Question: I'm using ggplot and trying to create a plot that has letters as the labels, but full descriptions in the legend. I'm very close to getting it with this code, but as of now the legend displays the correct color information while the plot shows seemingly random colors.
Dput:
'''
structure(list(Category = c("BNPL", "Digital profile", "Voice",
"Price matching", "Marketing opt-In", "Promo codes", "Two-factor authentication",
"Using mobile device to locate a product in a physical store",
"Profile (shopping journey among different channels)", "Inventory"
), Consumers = c(0.401189529, 0.512550424, 0.428663368, 0.468411444,
0.496927651, 0.560380251, 0.516336569, 0.520916203, 0.433138295,
0.551730895), Merchants = c(0.548387097, 0.654121864, 0.543010753,
0.562724014, 0.571684588, 0.632616487, 0.586021505, 0.575268817,
0.464157706, 0.575268817), Dif = c(-0.147197568, -0.141571439,
-0.114347385, -0.<PHONE>, -0.074756937, -0.072236237, -0.069684937,
-0.054352614, -0.031019411, -0.023537922), Country = structure(c(7L,
7L, 7L, 7L, 7L, 7L, 7L, 7L, 7L, 7L), .Label = c("All", "AUS",
"BRA", "MEX", "UAE", "UK", "US"), class = "factor"), Year = c(2021L,
2021L, 2021L, 2021L, 2021L, 2021L, 2021L, 2021L, 2021L, 2021L
), SumInterest = c(94.<PHONE>, <PHONE>, 97.<PHONE>, <PHONE>,
<PHONE>, <PHONE>, <PHONE>, 109.618502, 89.<PHONE>,
<PHONE>), absdiff = c(14.<PHONE>, 14.<PHONE>, 11.<PHONE>,
9.431257, 7.<PHONE>, 7.<PHONE>, 6.<PHONE>, 5.<PHONE>, 3.<PHONE>,
2.<PHONE>), percdiff = c(-0.147197568, -0.141571439, -0.114347385,
-0.<PHONE>, -0.074756937, -0.072236237, -0.069684937, -0.054352614,
-0.031019411, -0.023537922), Letter = c("A", "B", "C", "D", "E",
"F", "G", "H", "I", "J"), color = c("P", "L", "P", "P", "P",
"L", "L", "L", "P", "L"), hex = c("#ff0054", "#9e0059", "#ff0054",
"#ff0054", "#ff0054", "#9e0059", "#9e0059", "#9e0059", "#ff0054",
"#9e0059")), row.names = c(NA, 10L), class = "data.frame")
plot1 <- subset %>%
ggplot(aes(x = Consumers,
y = percdiff,
fill = Category,
label = Letter)) +
geom_hline(yintercept=0 ,color = "lightgrey", size=1.5)+
geom_vline(xintercept=.5, color = "lightgrey", size=1.5)+
geom_point() +
geom_label_repel(color="White", segment.color="black") +
scale_fill_manual(labels = subset$Category, values = subset$hex) +
guides(
fill = guide_legend(
title = '',
ncol = 1,
override.aes = list(label = subset$Letter, color = 'white', family = "Lato")
)
) +
labs(title = "Consumer interest Vs. Awareness Gap",
subtitle = "In the US 2021",
x = "Consumer Interest",
y = "Awareness Gap") +
theme(legend.position = 'right') +
scale_y_continuous(labels = scales::percent_format(accuracy = 0.1)) +
scale_x_continuous(labels = scales::percent_format(accuracy = 0.1))
'''
[
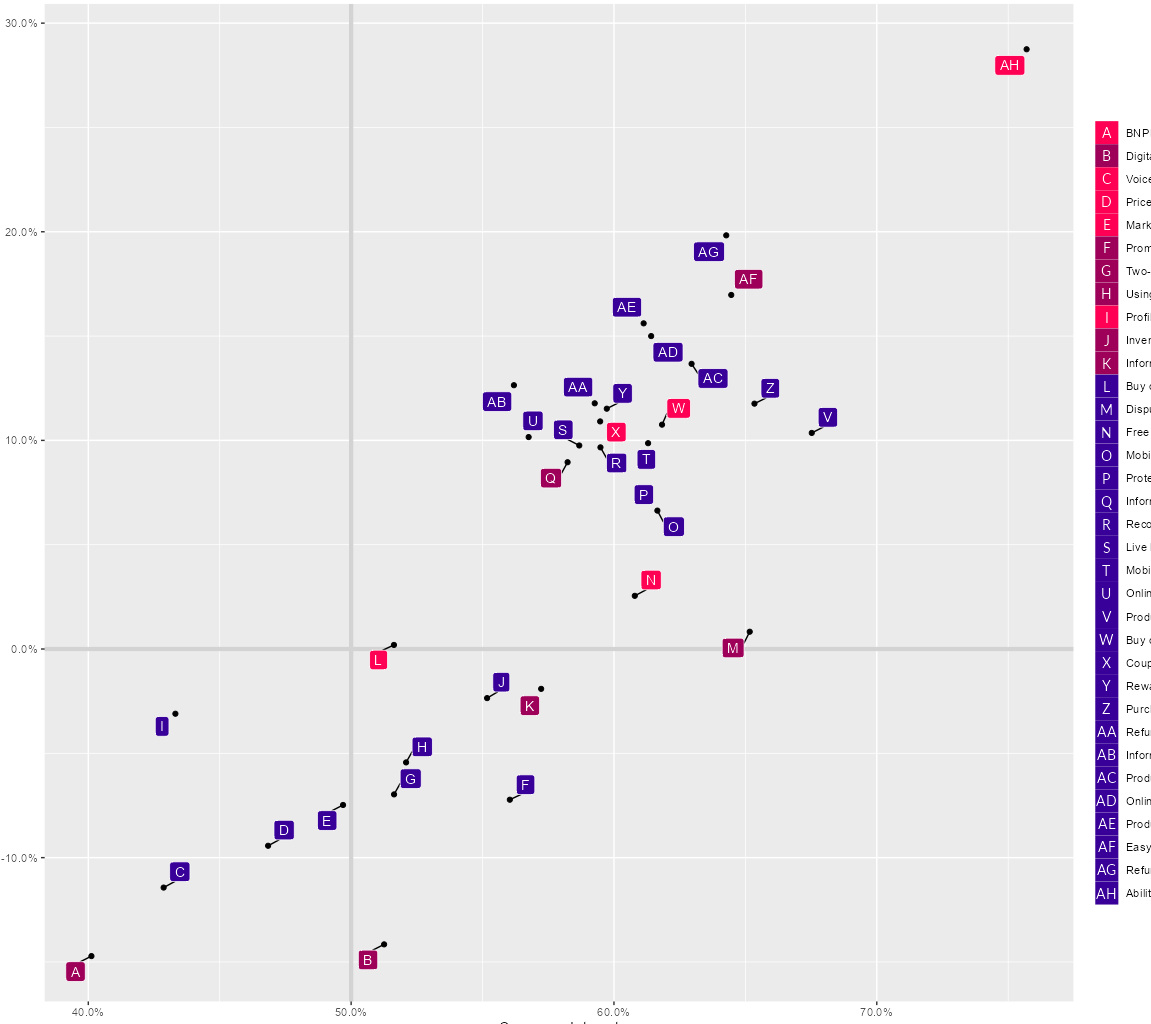
Answer: To achieve your desired result you have to set the right order:
1. Just in case: Order your data by your column letters
2. Order your Category column by the letters where I make use of forecast::fct_inorder
3. Make use of a named vector of colors which assigns hex values to each of your categories.
4. After doing so you could you the color vector in scale_fill_manual and get rid of the labels argument which is not necessary.
Note: I dropped the Lato font for the reprex.
'''
library(ggrepel)
#> Loading required package: ggplot2
library(ggplot2)
# Make named vector of colors
colors <- setNames(subset$hex, subset$Category)
# Order by letters
subset <- subset[order(subset$Letter), ]
# Set order of factor
subset$Category <- forcats::fct_inorder(subset$Category)
ggplot(subset, aes(
x = Consumers,
y = percdiff,
fill = Category,
label = Letter
)) +
geom_hline(yintercept = 0, color = "lightgrey", size = 1.5) +
geom_vline(xintercept = .5, color = "lightgrey", size = 1.5) +
geom_point() +
geom_label_repel(color = "White", segment.color = "black") +
scale_fill_manual(values = colors) +
guides(
fill = guide_legend(
title = "",
ncol = 1,
override.aes = list(label = subset$Letter, color = "white")
)
) +
labs(
title = "Consumer interest Vs. Awareness Gap",
subtitle = "In the US 2021",
x = "Consumer Interest",
y = "Awareness Gap"
) +
theme(legend.position = "right") +
scale_y_continuous(labels = scales::percent_format(accuracy = 0.1)) +
scale_x_continuous(labels = scales::percent_format(accuracy = 0.1))
'''